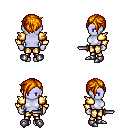
a pixel art fantasy rpg character, female body template, dark elf, purple skin, gold arm armor, gold greaves, dark blonde pixie cut hairstyle, metal boots, dagger, four views (front, back, left, right), 2x2 character sprite sheet, small pixel art, hard edges, no anti-aliasing